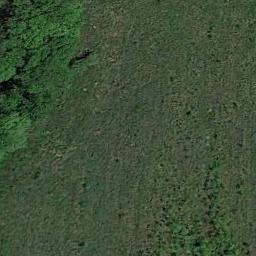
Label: meadow